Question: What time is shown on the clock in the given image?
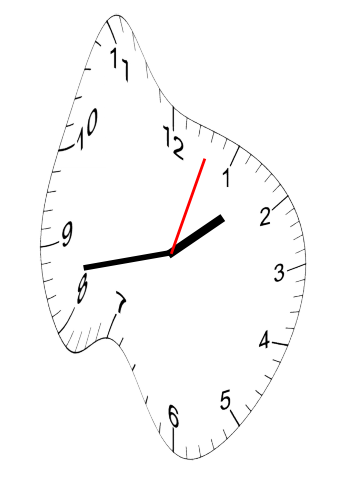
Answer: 01:43:03